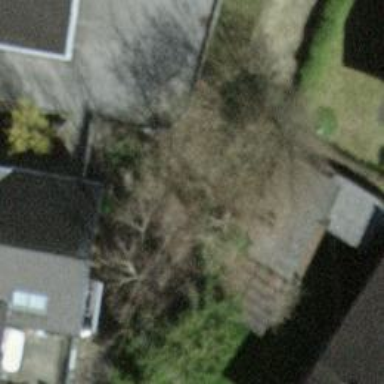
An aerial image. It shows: Single tag "natural: tree."